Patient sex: F
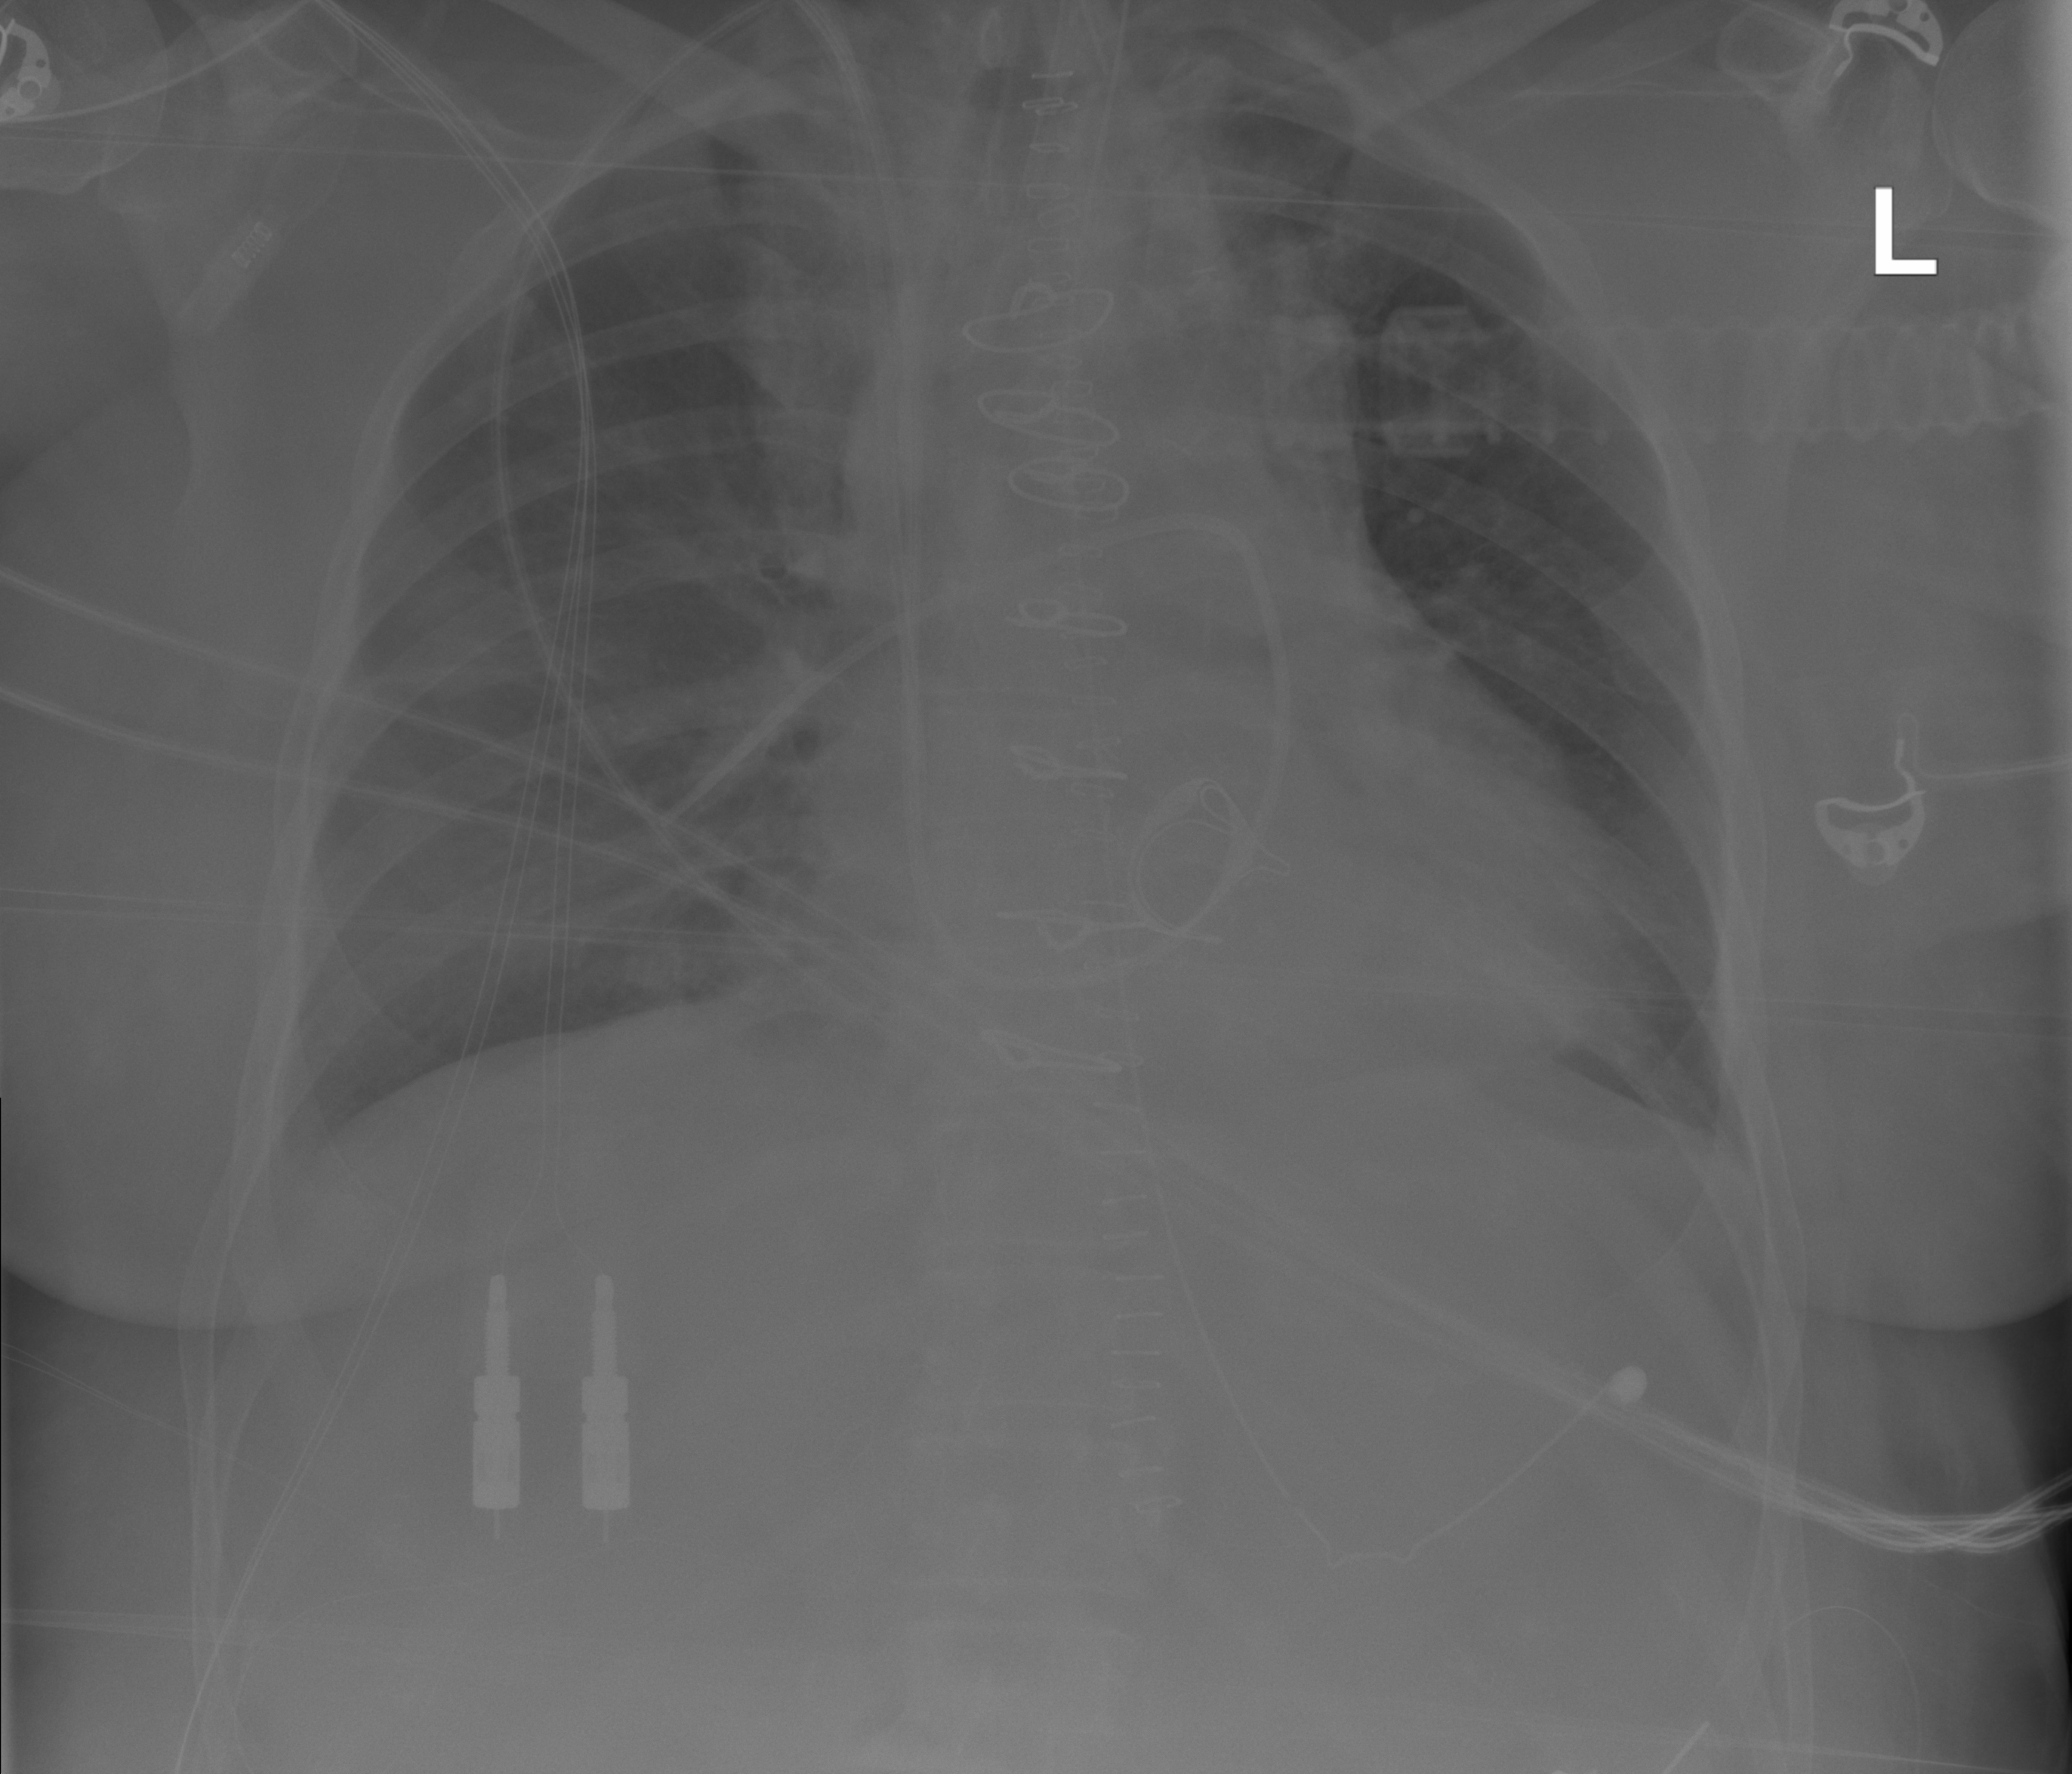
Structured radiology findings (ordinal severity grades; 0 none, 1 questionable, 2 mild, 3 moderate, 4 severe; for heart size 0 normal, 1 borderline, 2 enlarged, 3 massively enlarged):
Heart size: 2
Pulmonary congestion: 2
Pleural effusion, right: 1
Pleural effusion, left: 1
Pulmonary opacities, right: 2
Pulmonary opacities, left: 0
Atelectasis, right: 0
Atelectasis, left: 2